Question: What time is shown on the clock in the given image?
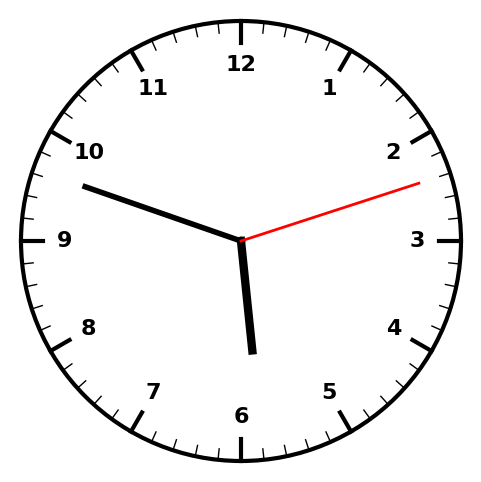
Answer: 05:48:12